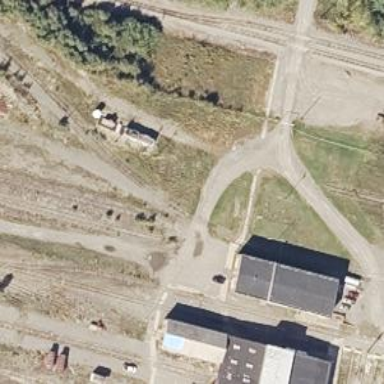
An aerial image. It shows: Railway level crossing.